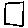
Label: square